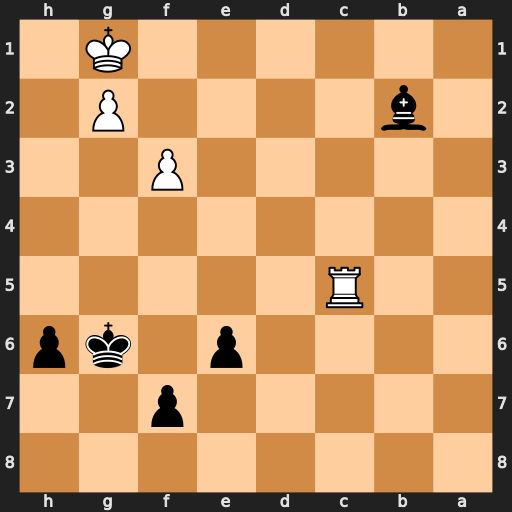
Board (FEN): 8/5p2/4p1kp/2R5/8/5P2/1b4P1/6K1
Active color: b
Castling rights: -
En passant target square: -
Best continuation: Bd4+ Kh2 Bxc5